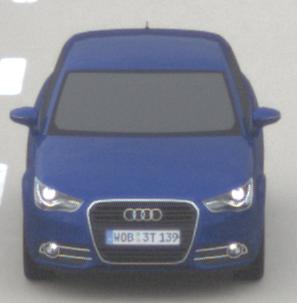
Make: Audi
Model: A1 Sportback 1.2 TFSI
Detailed model: A1 (8X) Sportback
Model produced from: 2012/03
Model produced until: 2014/11
Doors: 5
Color: blue
Road condition: dry road
Daytime: morning or afternoon
Contrast: low contrast